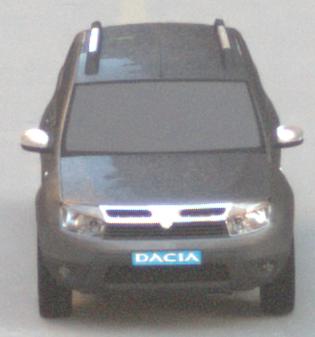
Make: Dacia
Model: Duster dCi 110 FAP
Detailed model: Duster (I)
Model produced from: 2010/06
Model produced until: 2013/11
Doors: 5
Color: gray
Road condition: dry road
Daytime: sunrise or sunset
Contrast: low contrast